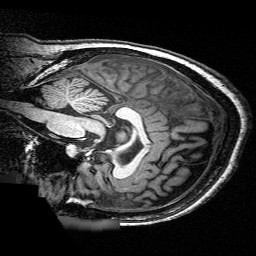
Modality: T1w
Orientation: sagittal
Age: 68
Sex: female
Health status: ill
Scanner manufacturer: siemens
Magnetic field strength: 3 T
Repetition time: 0.0025 s
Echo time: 0.00336 s